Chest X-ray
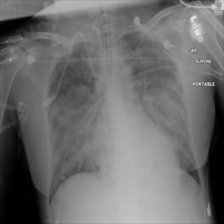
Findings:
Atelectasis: negative
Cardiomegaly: negative
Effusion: negative
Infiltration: positive
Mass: negative
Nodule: negative
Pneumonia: negative
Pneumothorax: negative
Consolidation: negative
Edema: positive
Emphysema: negative
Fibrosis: negative
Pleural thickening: negative
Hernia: negative